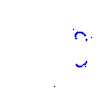
Particle: kaon